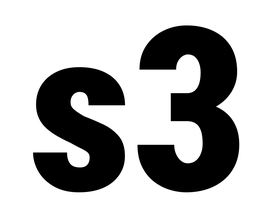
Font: Roboto_Condensed_Black